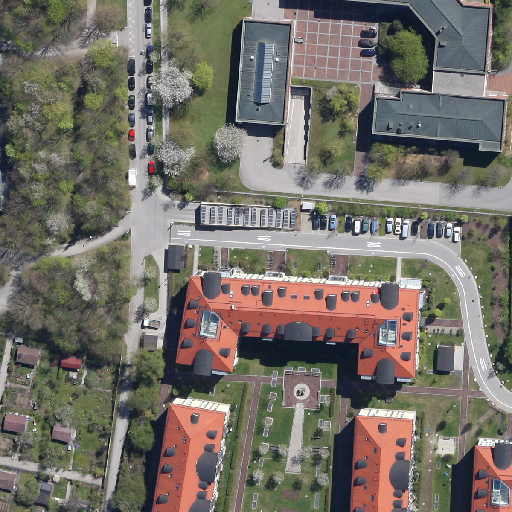
Referring expression: impervious surface